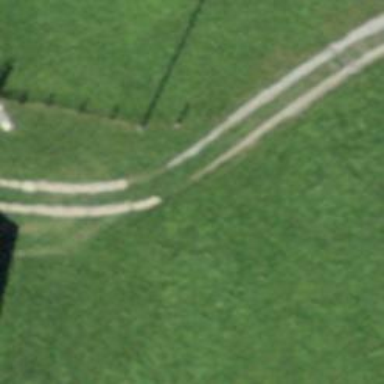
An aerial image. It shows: Track road with ground surface.